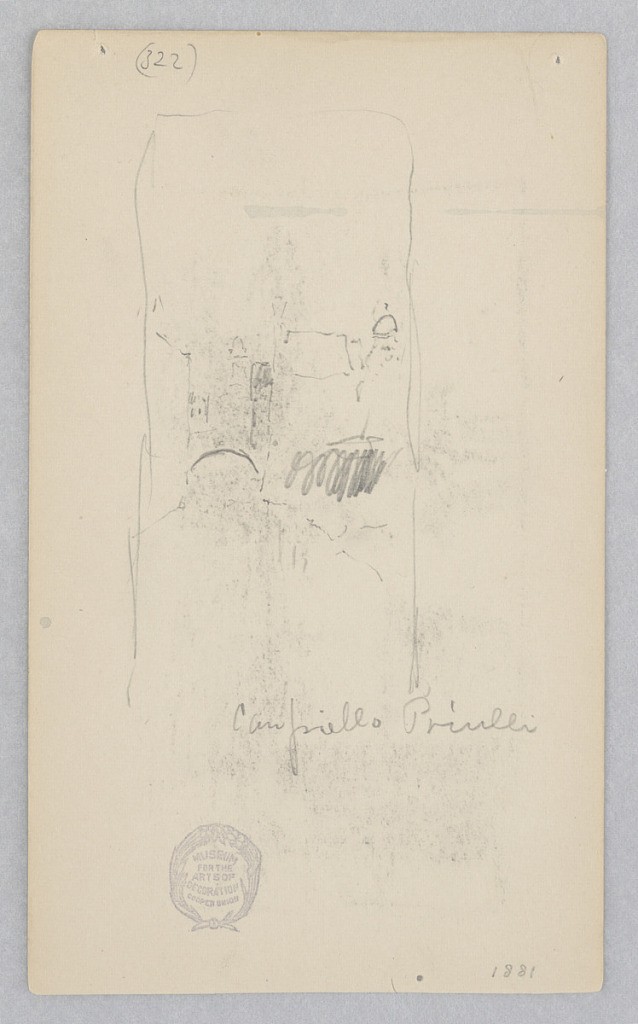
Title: View of Venice, Italy
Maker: Robert Frederick Blum, American, 1857–1903
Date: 1881
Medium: Graphite on wove paper
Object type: Drawing
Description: Street scene from campiello priuli in Venice.